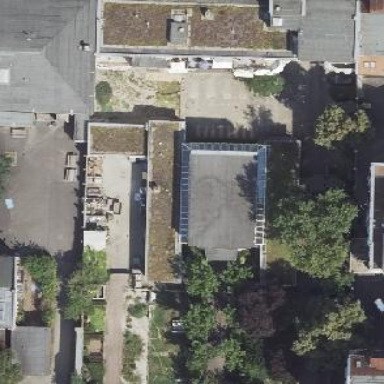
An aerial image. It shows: Chapel building.